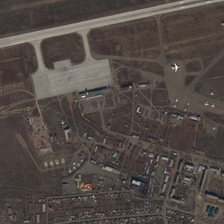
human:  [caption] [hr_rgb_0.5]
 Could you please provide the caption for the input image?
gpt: some planes are parked in an airport .

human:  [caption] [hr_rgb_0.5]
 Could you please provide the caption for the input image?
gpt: some planes are parked in an airport .

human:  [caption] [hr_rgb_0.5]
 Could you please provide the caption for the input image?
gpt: some planes are parked in an airport .

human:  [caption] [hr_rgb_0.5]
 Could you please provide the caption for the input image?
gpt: some planes are parked in an airport .

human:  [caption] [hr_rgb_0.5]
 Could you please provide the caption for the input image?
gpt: some planes are parked in an airport .